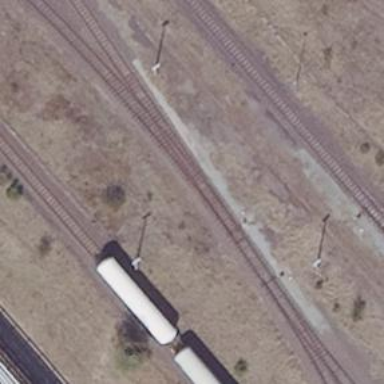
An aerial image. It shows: Railway switch.